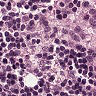
Metastatic tissue present: no